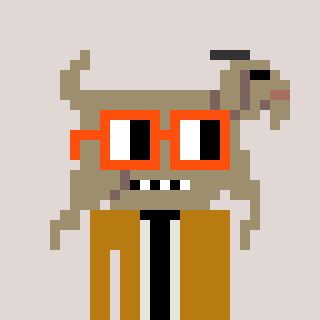
a pixel art character with square orange glasses, a goat-shaped head and a gold-colored body on a warm background